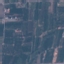
Land use / land cover class: PermanentCrop